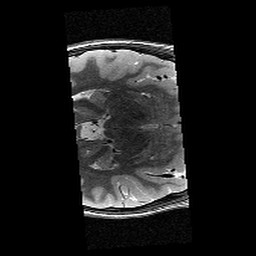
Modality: T2w
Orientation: axial
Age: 13
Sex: female
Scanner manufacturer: siemens
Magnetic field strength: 3 T
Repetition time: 9.23 s
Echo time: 0.067 s